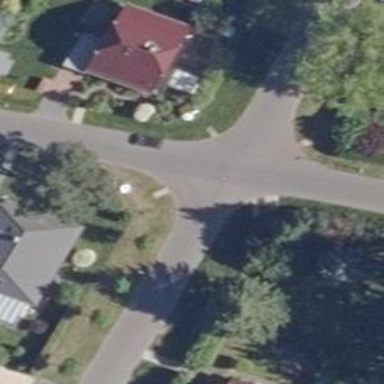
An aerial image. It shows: Residential road with asphalt surface and no sidewalk.